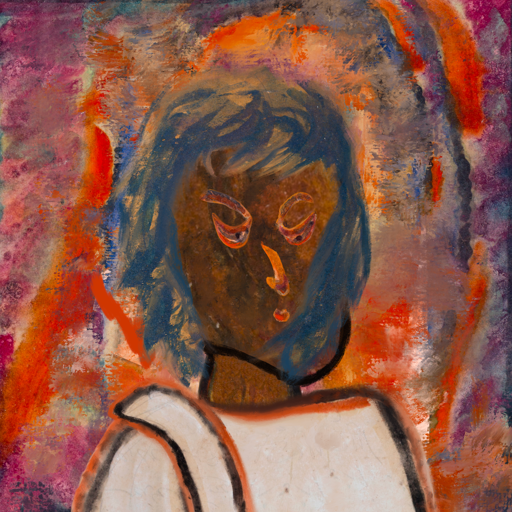
Background: Experience, Head And Neck Side: Mosgoul, Face Side: Hypocrite, Bust: Roy_Bahadur, Hair Side: In_The_Sun, Head Accessory: Blank, Second Necklace: Blank, Necklace: Blank, Baby: Blank